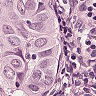
Metastatic tissue present: yes